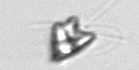
Label: Pyramimonas_longicauda